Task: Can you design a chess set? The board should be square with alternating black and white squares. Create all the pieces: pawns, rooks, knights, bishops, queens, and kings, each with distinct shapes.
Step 1053:
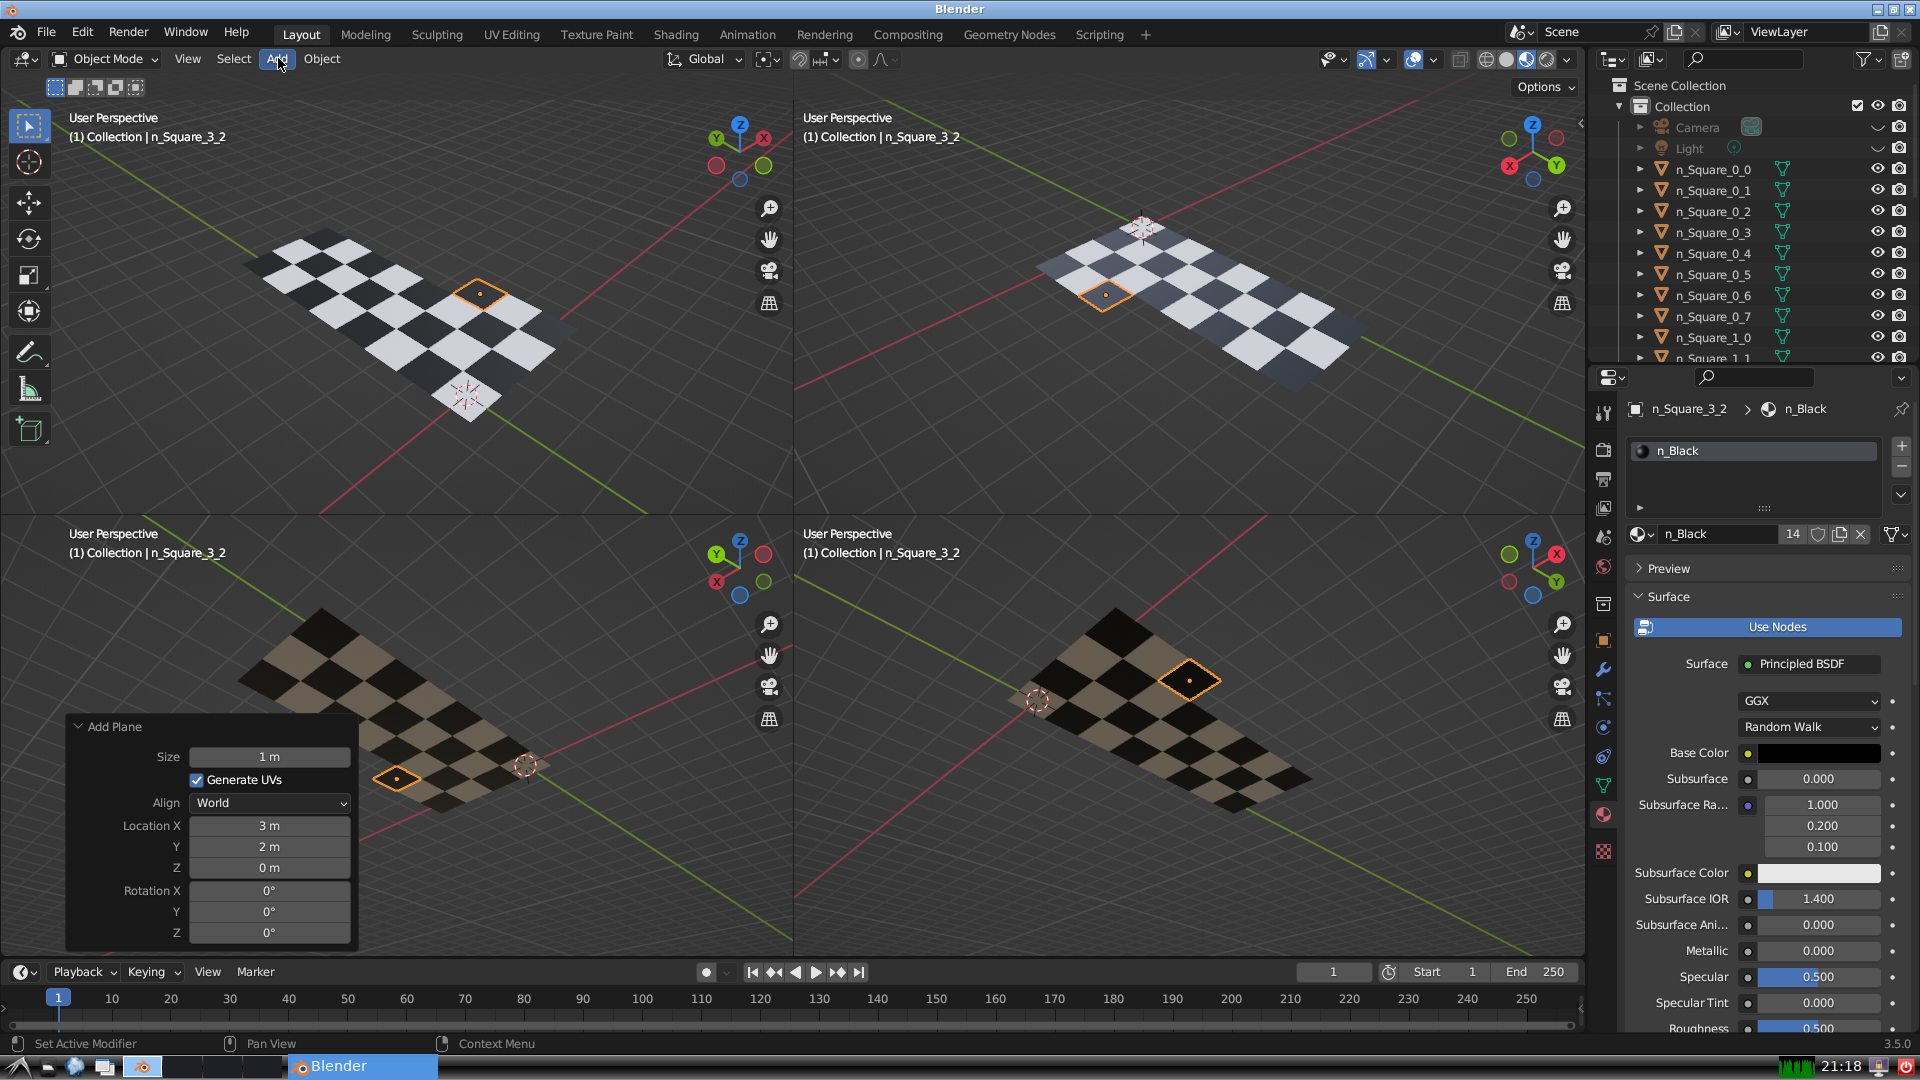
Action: click: no